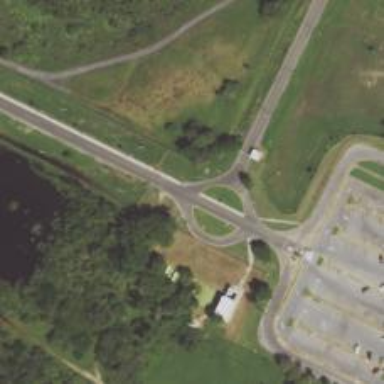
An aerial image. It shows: Circular junction on service road.